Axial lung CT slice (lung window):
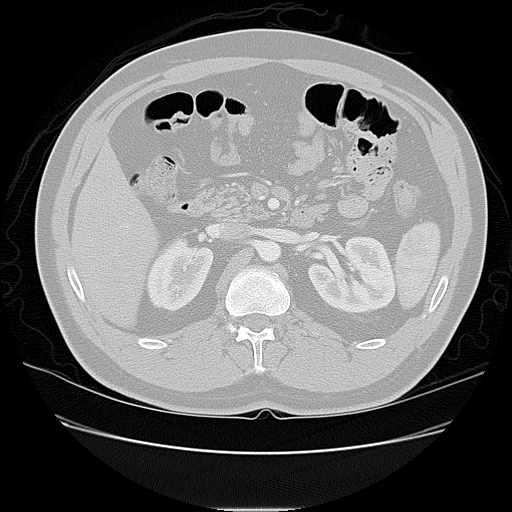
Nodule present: no